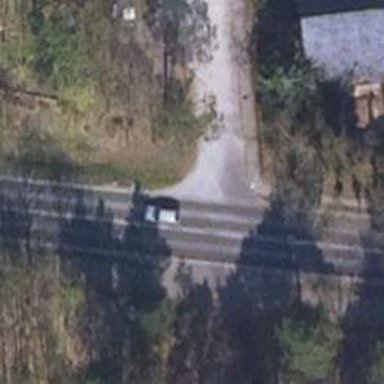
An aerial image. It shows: Asphalt road classified as primary highway.